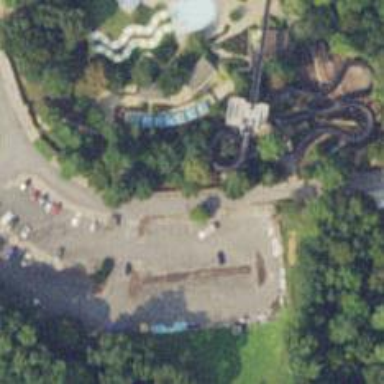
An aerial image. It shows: Water slide attraction located by waterway.